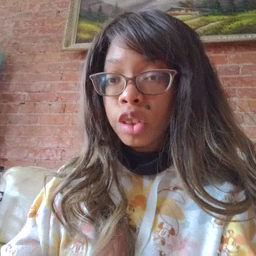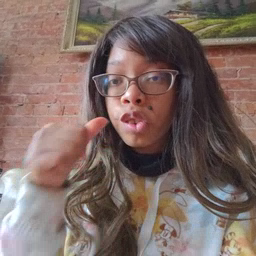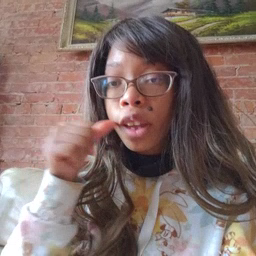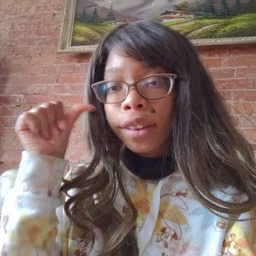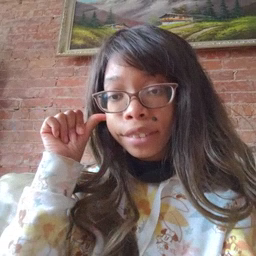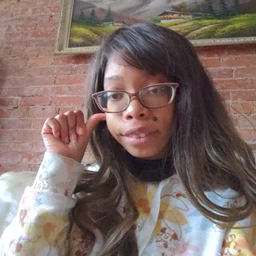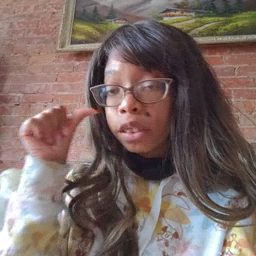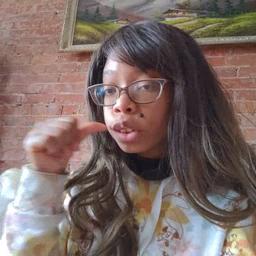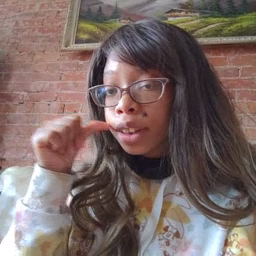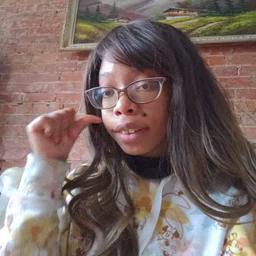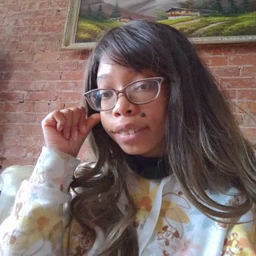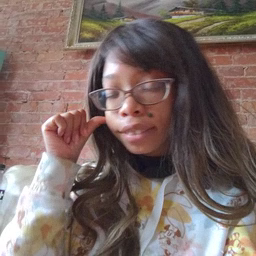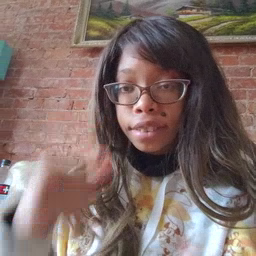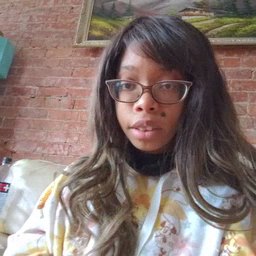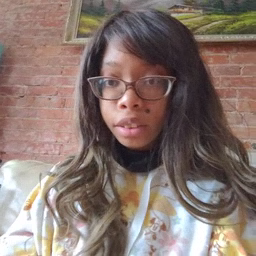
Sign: yesterday